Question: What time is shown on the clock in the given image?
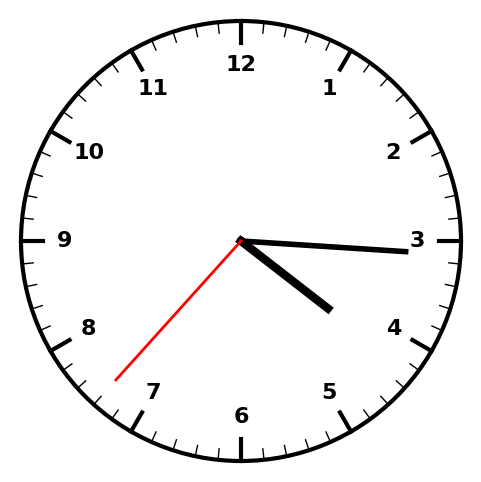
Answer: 04:15:37